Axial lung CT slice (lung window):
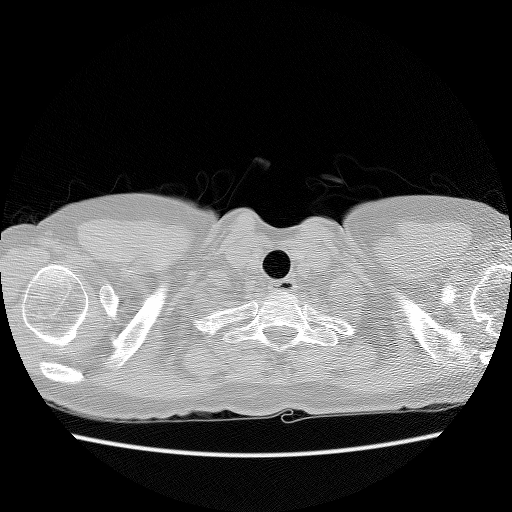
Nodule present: no